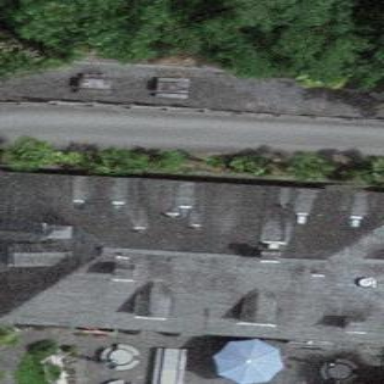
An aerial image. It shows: Building with hipped roof.